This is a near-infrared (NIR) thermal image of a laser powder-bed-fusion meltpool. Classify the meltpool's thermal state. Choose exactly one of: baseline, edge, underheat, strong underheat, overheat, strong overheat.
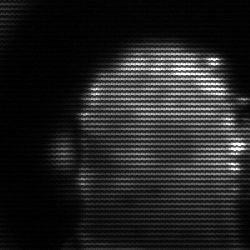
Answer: baseline